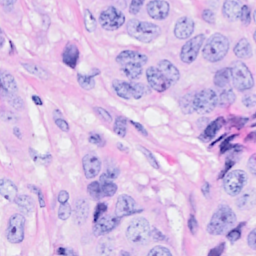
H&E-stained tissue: Breast